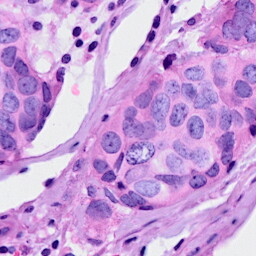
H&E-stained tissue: Breast